Question: I am experiencing a CSS issue, sadly it is only encountered in Internet Explorer 7. If you view the web page in IE7 standards you should be able to replicate the issue. You may need to refresh a couple of times until an advert is served that breaks the layout.
The large square adverts are served by a third party that are placed inside '<div class="grid_4 omega">'. The container for these adverts is '<div class="ad_instance">'
Here is the CSS that has been applied.
'''
div.ad_instance {
clear: right;
float: right;
margin-bottom: 1em;
}
'''
I have attached a screenshot to demonstrate the issue:

Any suggestions or amendments to my CSS rules would be much appreciated.
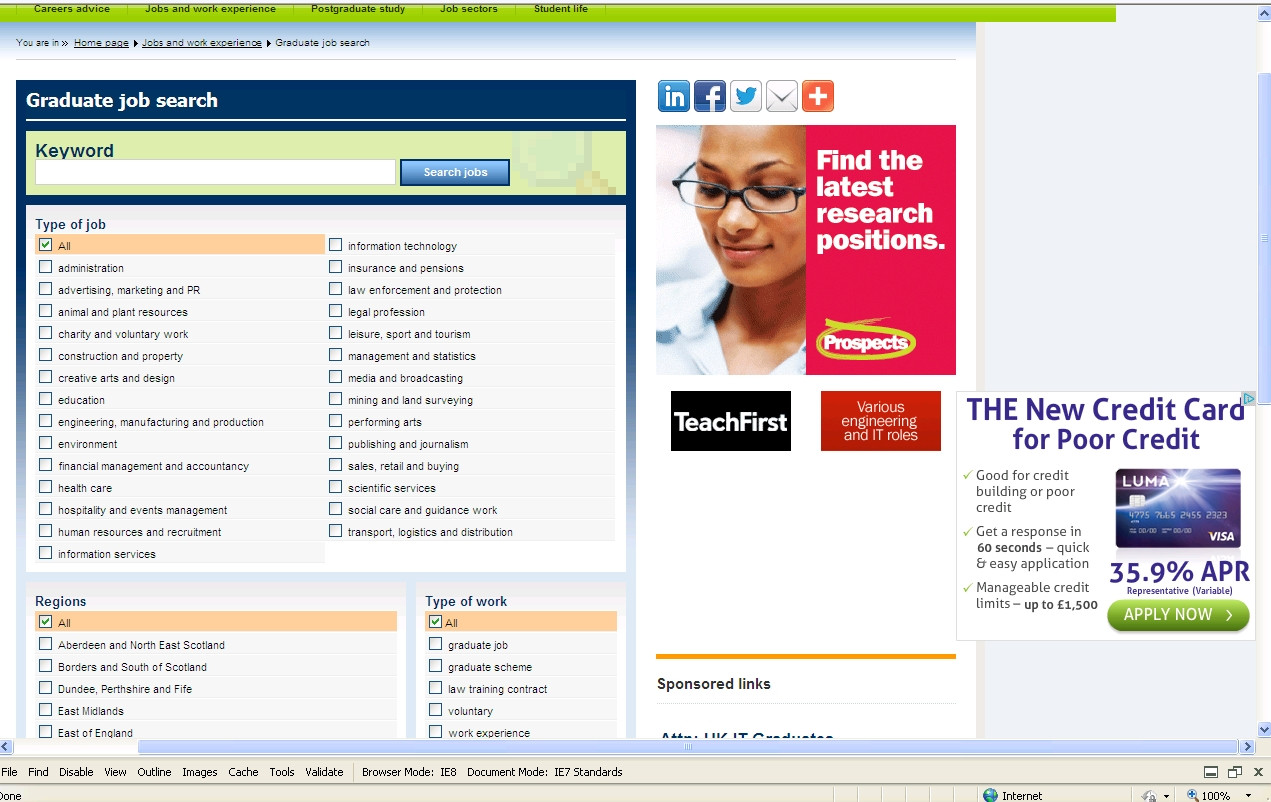
Answer: Looks like your 'clear: right;' definition on class '.ad_instance' is the cause of the bug.
Removing it fixes the issue in IE7, and maintains the same outcome on other browsers (as far as my testing found).